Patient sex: F
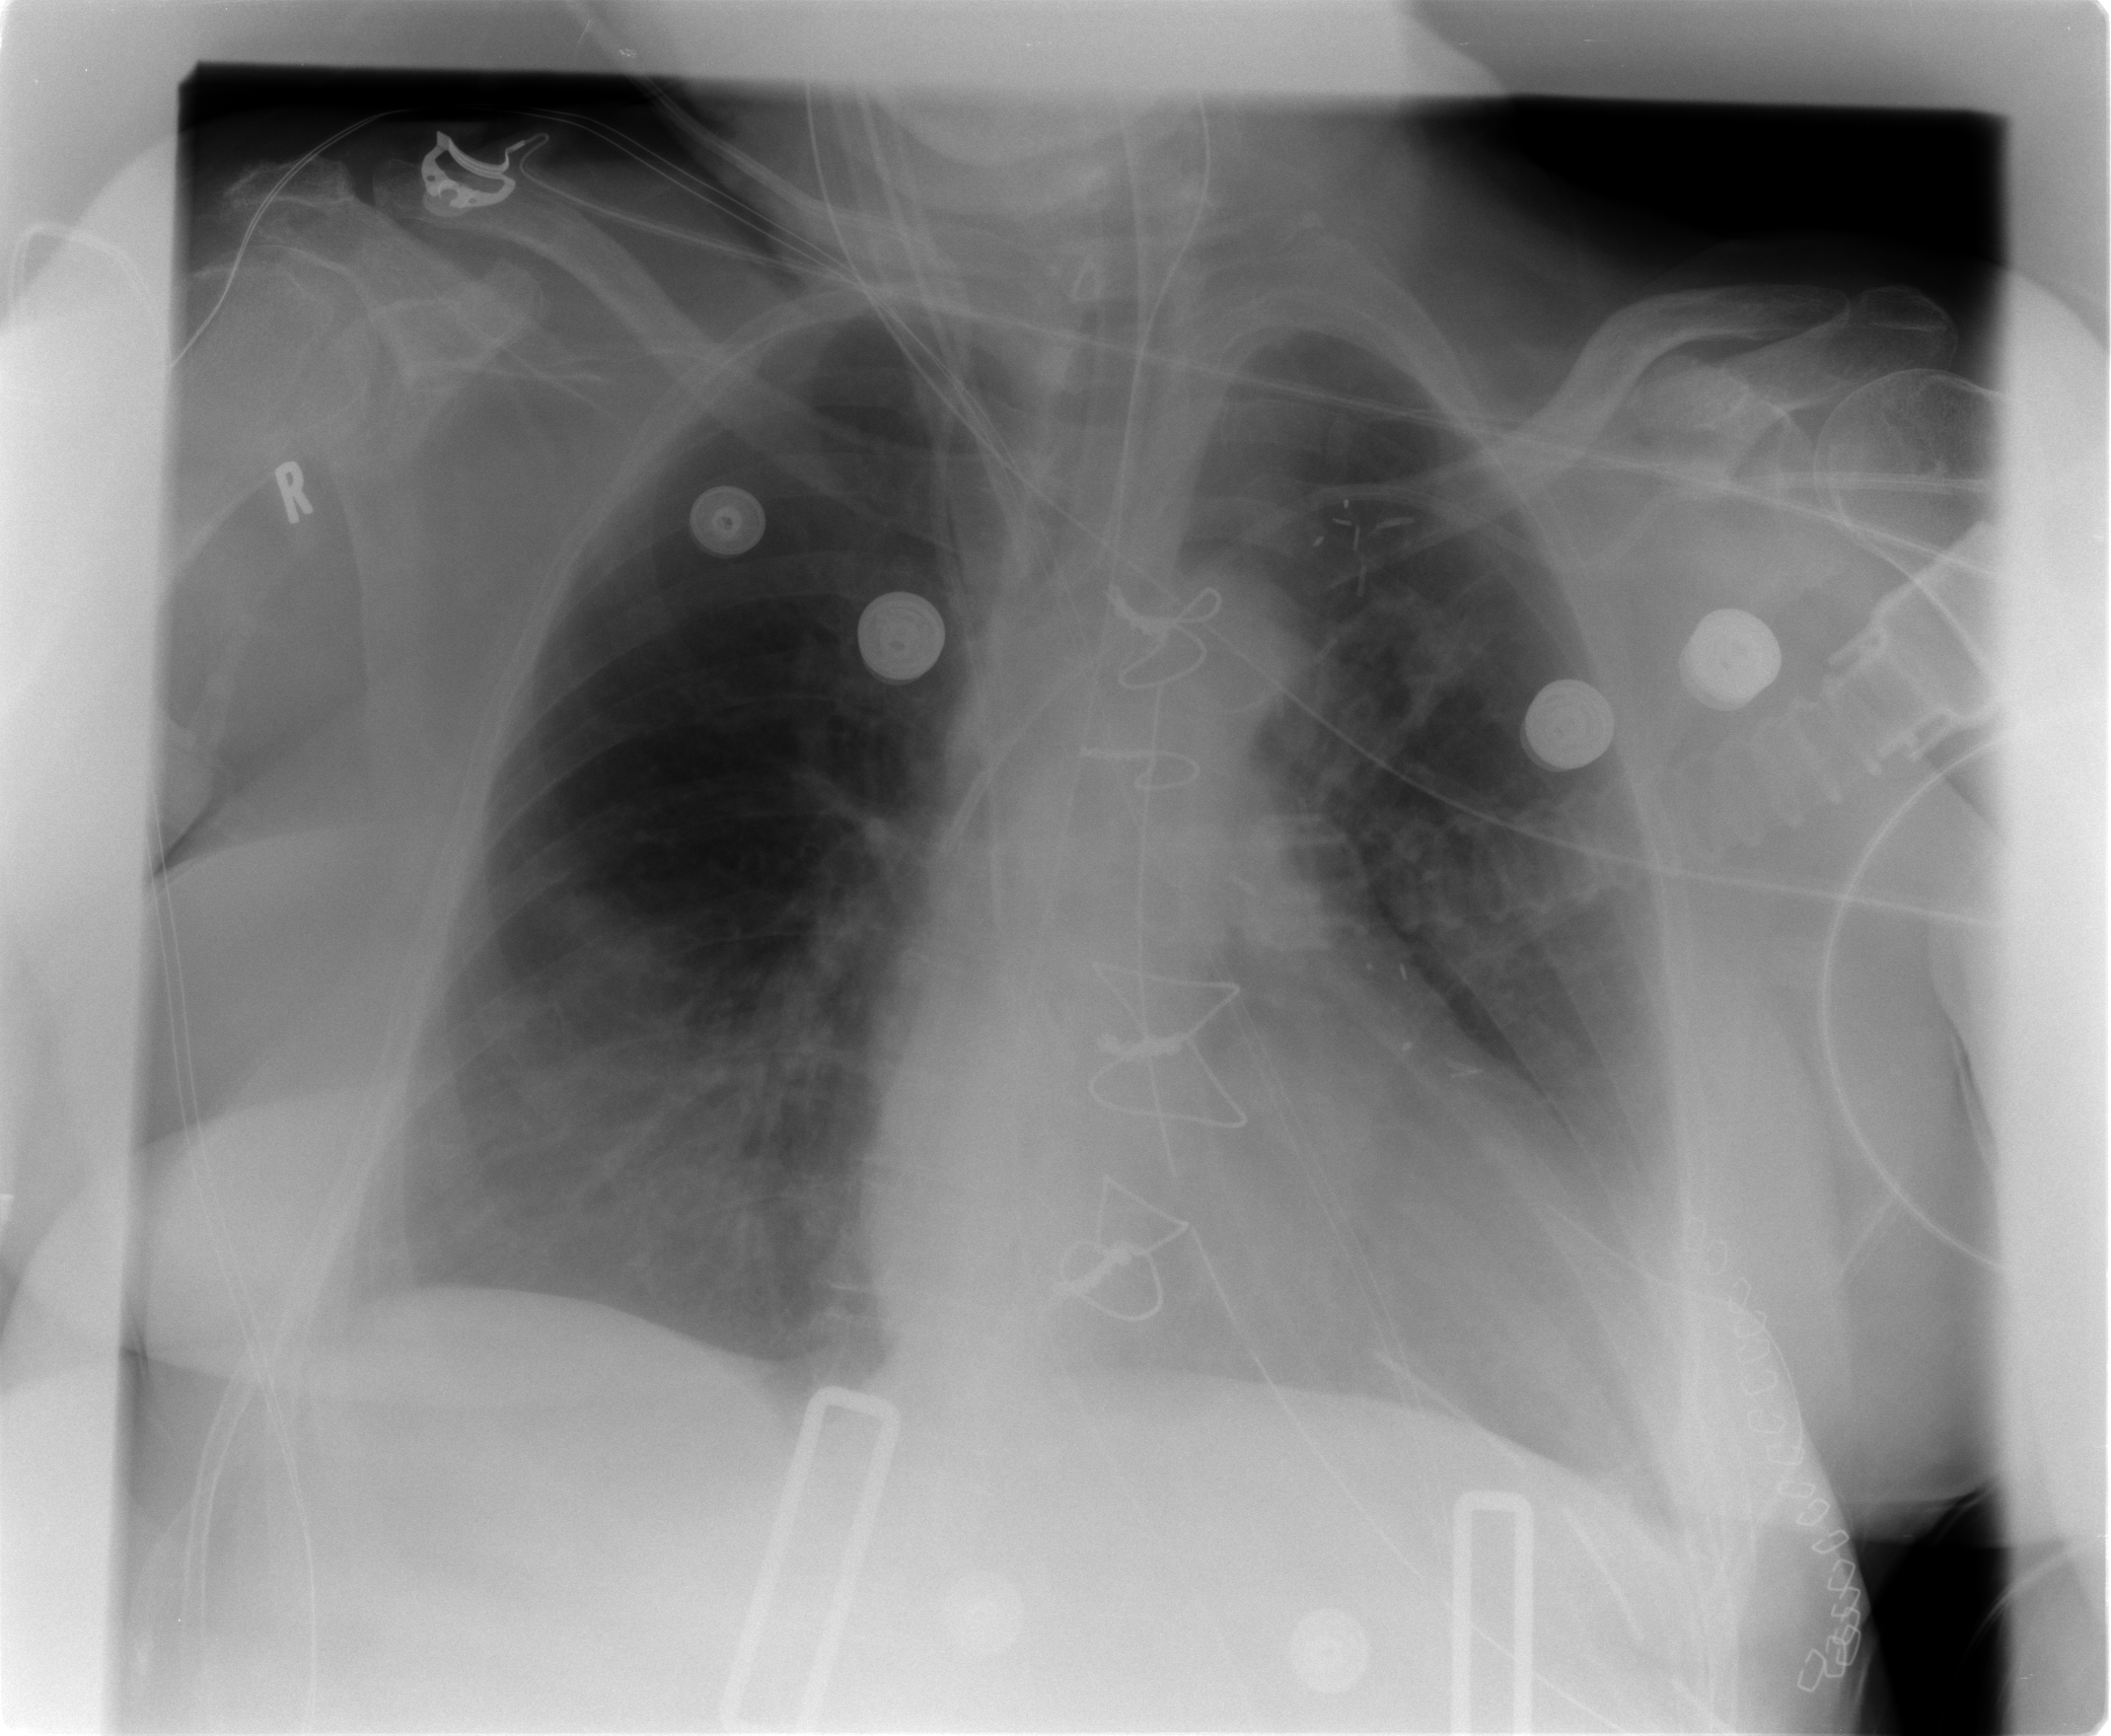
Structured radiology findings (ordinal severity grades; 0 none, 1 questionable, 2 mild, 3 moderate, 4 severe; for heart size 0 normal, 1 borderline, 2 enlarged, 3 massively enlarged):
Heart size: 0
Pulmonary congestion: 0
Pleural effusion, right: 1
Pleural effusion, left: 1
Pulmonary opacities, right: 0
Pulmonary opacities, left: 0
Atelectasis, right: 0
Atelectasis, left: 2